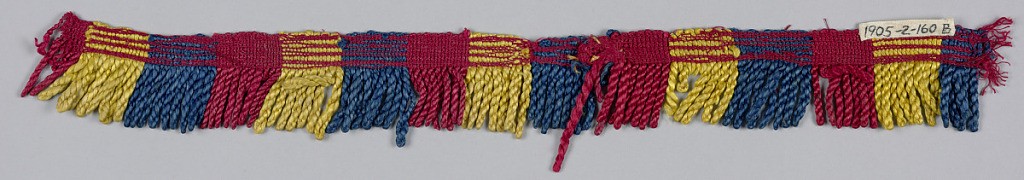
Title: Fringe
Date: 16th century
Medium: silk Technique: soumak weave
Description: Red, blue and yellow fringe with a soumak heading. Skirt threads are looped and twisted to form stripes.